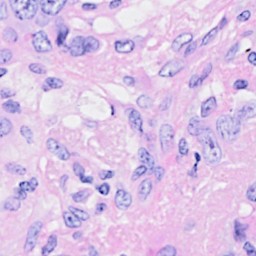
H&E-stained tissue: Breast